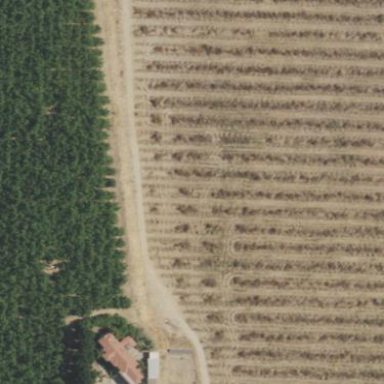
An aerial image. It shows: Orchard.